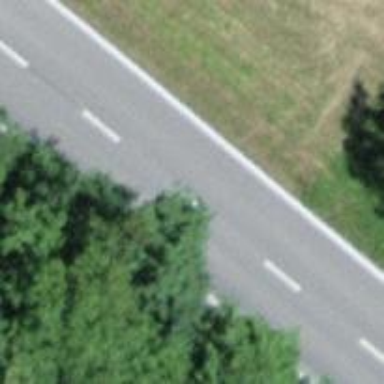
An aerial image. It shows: Tertiary road with asphalt surface and lane markings.